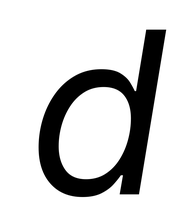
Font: Inter-Italic_Italic